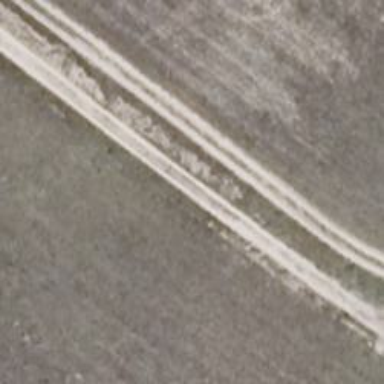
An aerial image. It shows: Sandy track road with grade3 tracktype.